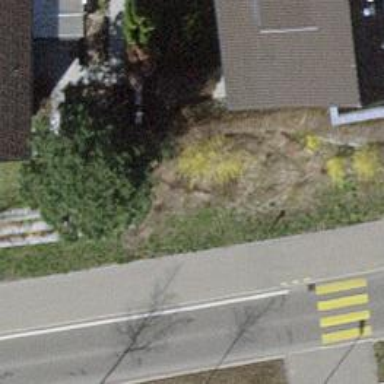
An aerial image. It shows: Retaining wall.